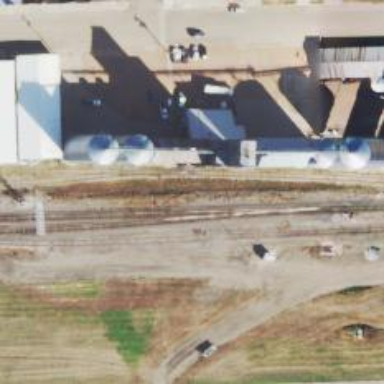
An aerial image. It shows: Railway siding with rails.